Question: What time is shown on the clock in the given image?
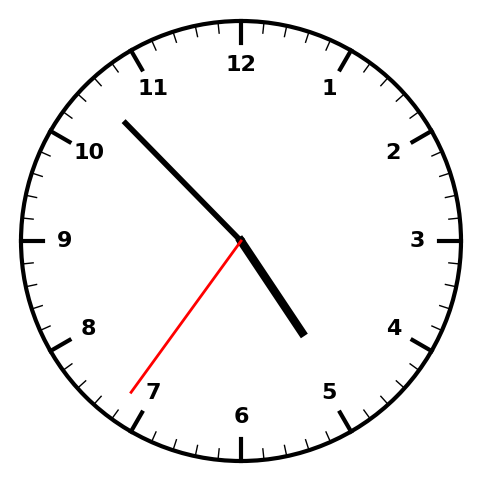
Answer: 04:52:36